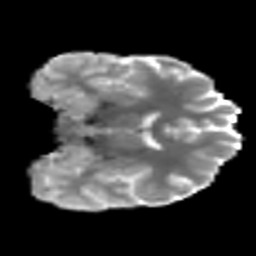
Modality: MD
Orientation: coronal
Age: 18
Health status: ill
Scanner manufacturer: philips
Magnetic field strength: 3 T
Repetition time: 9 s
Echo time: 0.127 s